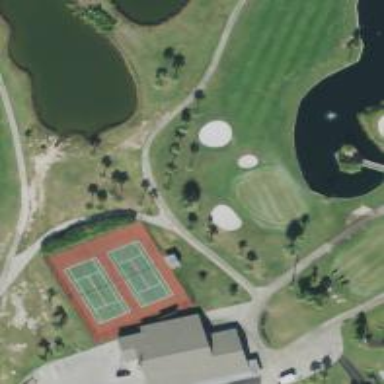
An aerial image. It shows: Path used for both walking and golf.